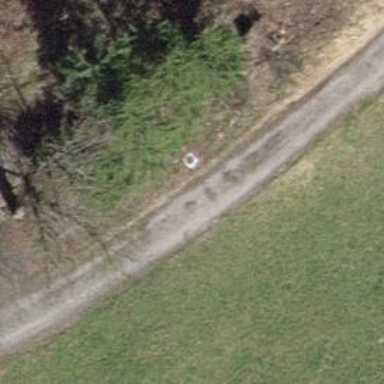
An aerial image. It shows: Compacted track road with grade3 tracktype.